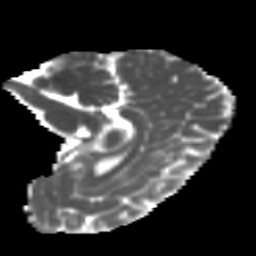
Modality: MD
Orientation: sagittal
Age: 12
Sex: male
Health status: ill
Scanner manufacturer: ge
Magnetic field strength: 3 T
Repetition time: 6.752 s
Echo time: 0.079 s